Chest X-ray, AP view. Patient: 53 years old, sex M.
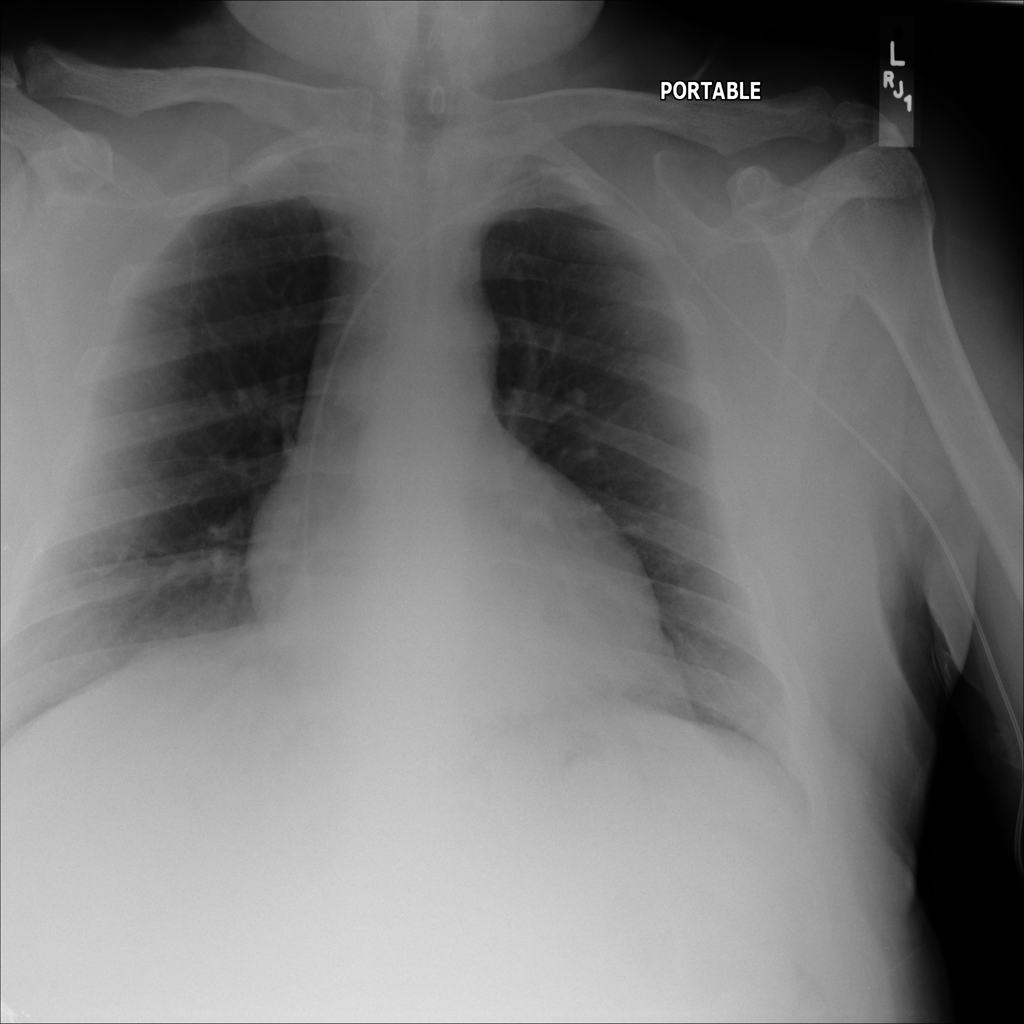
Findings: No Finding